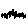
Label: zigzag